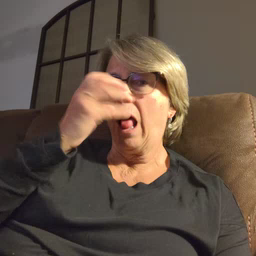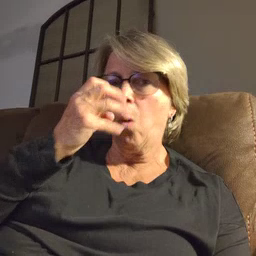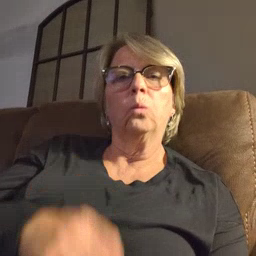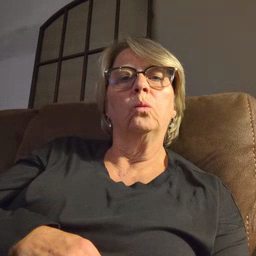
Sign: clown